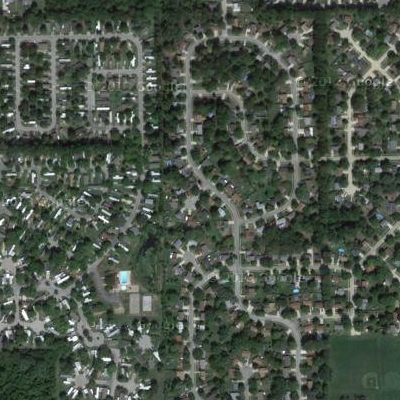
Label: fResident